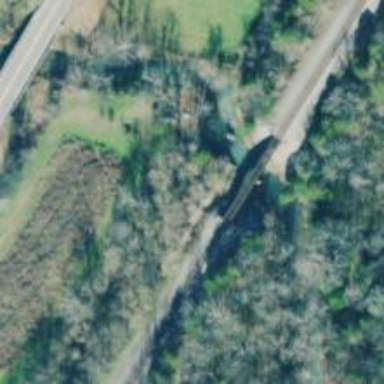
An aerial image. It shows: Bridge over railway line.